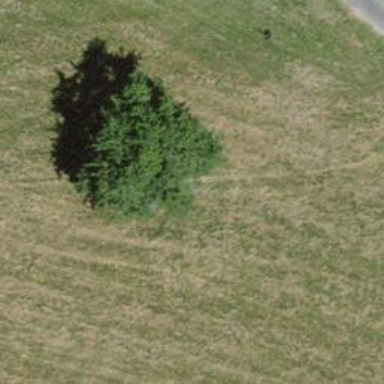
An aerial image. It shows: Deciduous tree with broadleaved leaves.